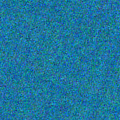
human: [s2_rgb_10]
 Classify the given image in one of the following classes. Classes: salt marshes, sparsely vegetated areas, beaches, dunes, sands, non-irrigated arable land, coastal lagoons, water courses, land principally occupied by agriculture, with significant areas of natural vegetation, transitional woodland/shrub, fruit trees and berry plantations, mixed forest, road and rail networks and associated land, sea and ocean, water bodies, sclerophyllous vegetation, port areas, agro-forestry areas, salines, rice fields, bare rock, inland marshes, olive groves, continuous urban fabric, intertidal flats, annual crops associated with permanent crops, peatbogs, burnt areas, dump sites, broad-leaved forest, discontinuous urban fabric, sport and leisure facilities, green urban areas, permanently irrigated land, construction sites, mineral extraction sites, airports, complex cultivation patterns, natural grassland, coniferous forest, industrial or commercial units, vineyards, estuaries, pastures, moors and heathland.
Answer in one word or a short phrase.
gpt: sea and ocean